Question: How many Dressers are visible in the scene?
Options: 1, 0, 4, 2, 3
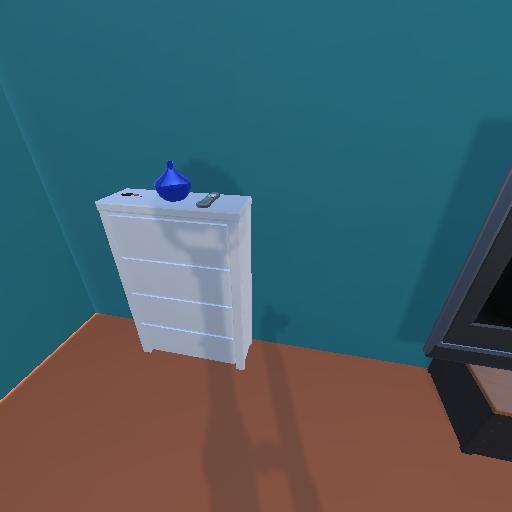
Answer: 1